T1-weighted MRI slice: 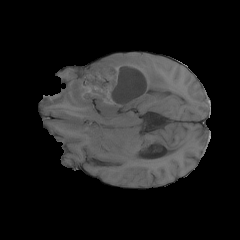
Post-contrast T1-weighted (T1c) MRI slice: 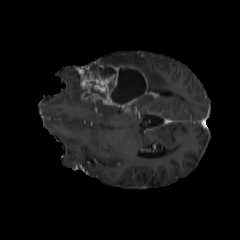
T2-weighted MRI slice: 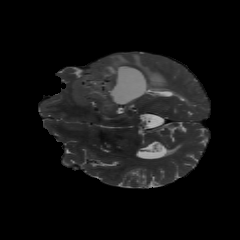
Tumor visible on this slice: yes